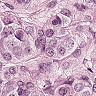
Metastatic tissue present: yes